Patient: sex F, age 68
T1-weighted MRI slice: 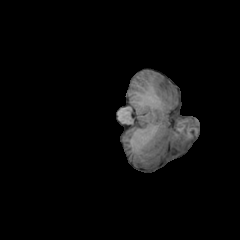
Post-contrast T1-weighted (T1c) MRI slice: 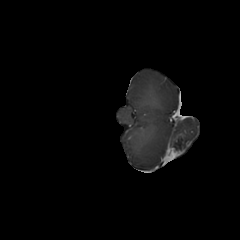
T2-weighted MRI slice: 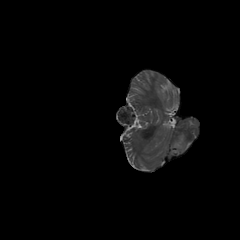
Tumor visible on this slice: yes
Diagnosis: Glioblastoma, IDH-wildtype
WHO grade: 4